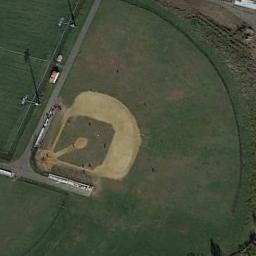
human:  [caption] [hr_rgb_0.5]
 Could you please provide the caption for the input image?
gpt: A baseball diamond is in the middle of grass next to a road .

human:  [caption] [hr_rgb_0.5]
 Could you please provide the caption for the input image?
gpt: There is a baseball diamond in the grass along the roads .

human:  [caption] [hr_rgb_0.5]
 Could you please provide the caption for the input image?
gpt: There is a white house on the edge of the baseball field .

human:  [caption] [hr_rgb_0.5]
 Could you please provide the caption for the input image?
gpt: A road is next to the baseball diamond .

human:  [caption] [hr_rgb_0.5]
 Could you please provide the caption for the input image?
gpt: A baseball diamond on the lawn .